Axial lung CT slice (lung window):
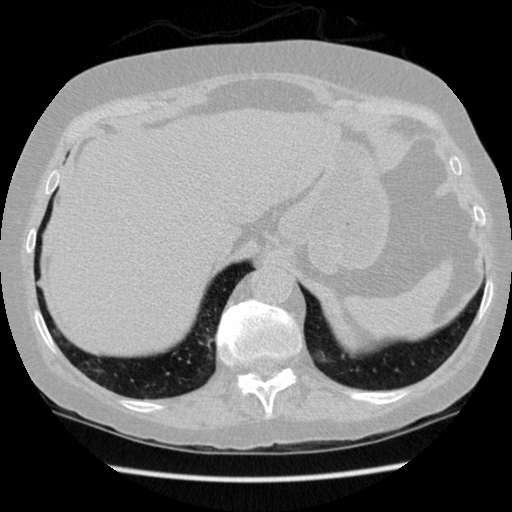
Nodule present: yes
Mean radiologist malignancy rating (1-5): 1